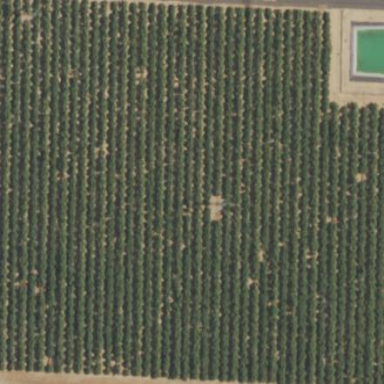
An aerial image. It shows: Vineyard where grapes are grown.